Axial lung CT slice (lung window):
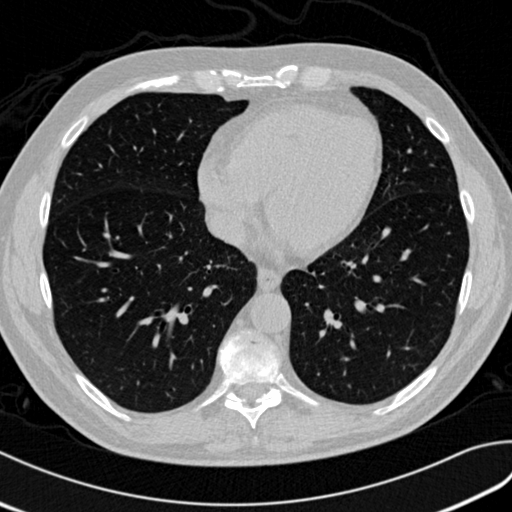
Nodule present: no